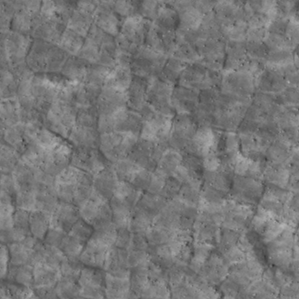
Label: non_frost